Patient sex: M
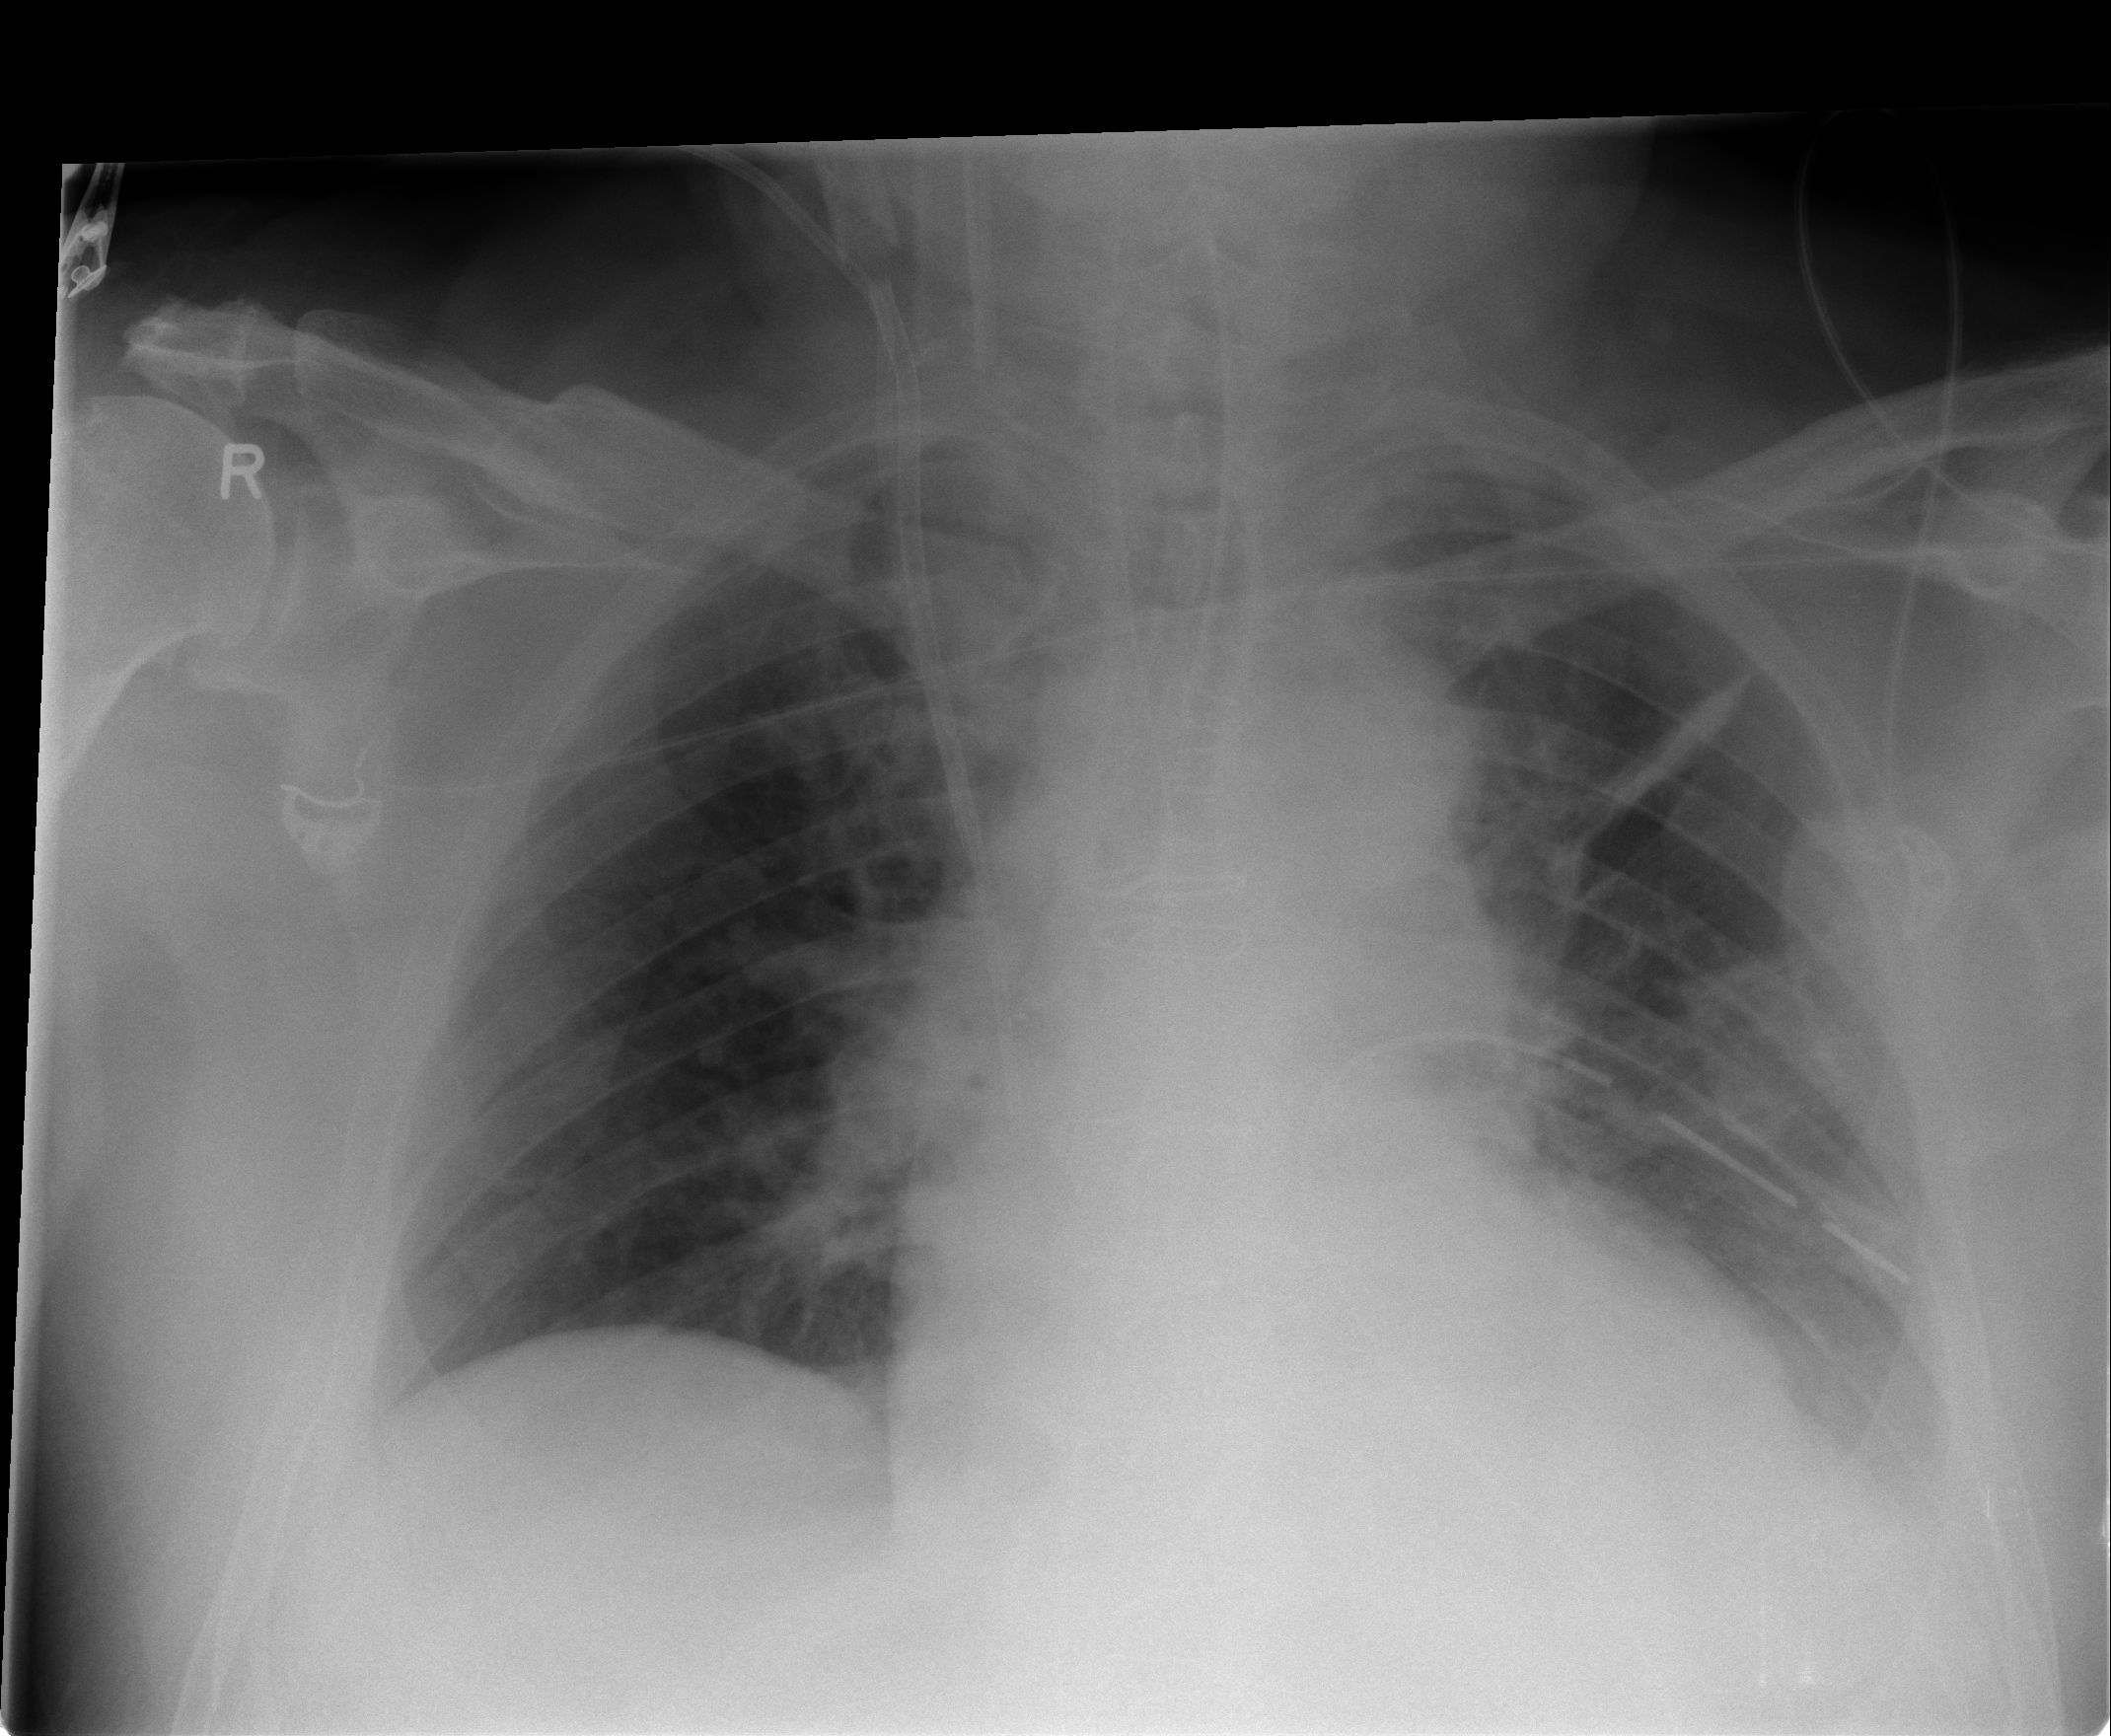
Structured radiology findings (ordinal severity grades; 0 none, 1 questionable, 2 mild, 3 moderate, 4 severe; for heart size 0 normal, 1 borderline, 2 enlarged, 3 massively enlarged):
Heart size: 2
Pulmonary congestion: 2
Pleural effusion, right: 0
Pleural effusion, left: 2
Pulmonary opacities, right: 0
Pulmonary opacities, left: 0
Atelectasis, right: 1
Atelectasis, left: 2